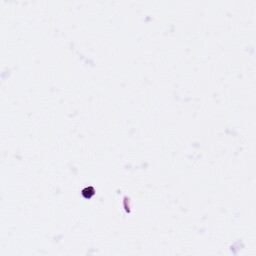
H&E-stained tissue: Pancreatic